В схеме (см. рисунок) заряд конденсатора $C$ известной емкости равен $Q_{0}$.  Ключ замкнули. Зависимость от времени заряда $Q_{1}$ на конденсаторе $C_{1}$ неизвестной емкости изображена на графиках, представленных ниже.
Найдите емкость конденсатора $C_{1}$, сопротивления резисторов $R_{1}$ и $R_{2}$. Считайте время $\tau$, указанное на графиках, известным.
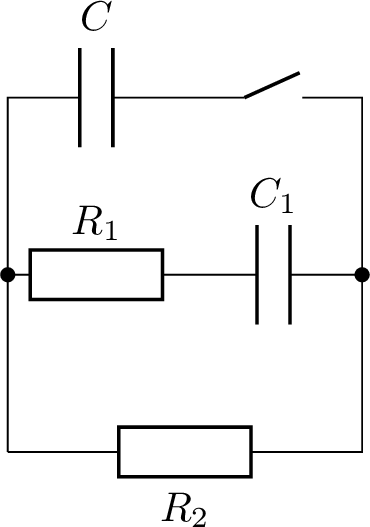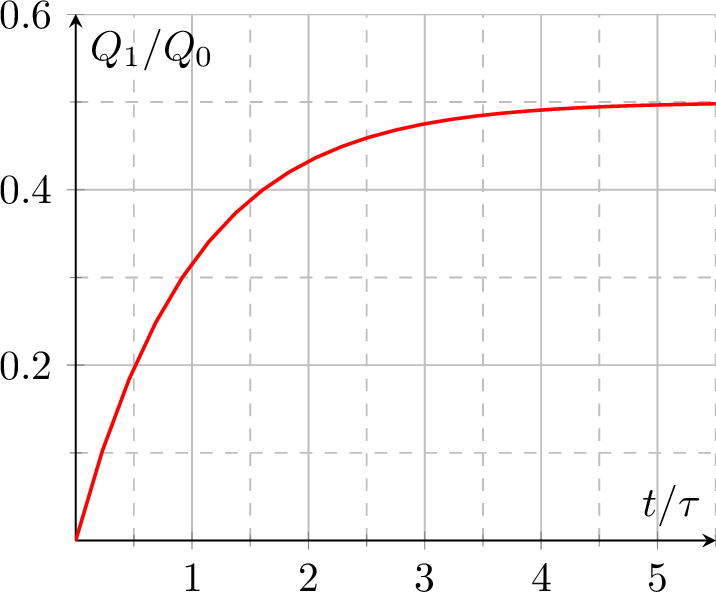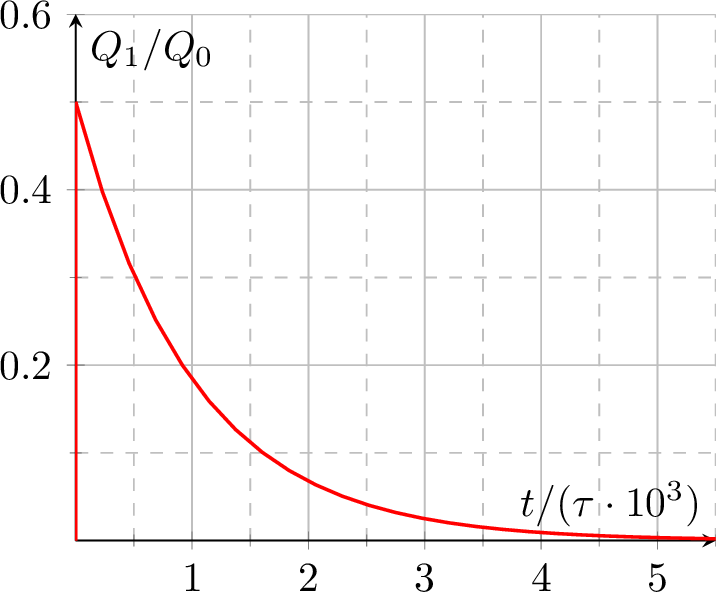
Решение: Как видно из графиков, через время порядка $5 \tau$ после замыкания ключа заряд распределяется примерно поровну между конденсаторами, и это состояние сохраняется в течение времени порядка $100 \tau$. Следовательно,$$C_{1}=C, \quad R_{2} \gg R_{1}.$$То есть, рассматривая процессы при $t \sim \tau$, можно пренебречь сопротивлением $R_{2}$. Из первого графика видно, что при $t<\tau$ заряд на конденсаторе $C_{1}$ линейно возрастает со временем:$$I_{1}=\frac{\Delta Q_{1}}{\Delta t}=\frac{Q_{0}}{2 \tau} .$$С другой стороны:$$I_{1}=\frac{U}{R_{1}}=\frac{Q_{0}}{C R_{1}},$$откуда$$R_{1}=\frac{2 \tau}{C} .$$В дальнейшем конденсаторы $C$ и $C_{1}$ разряжаются через резистор $R_{2}$. Из второго графика видно, что при $t \sim 100 \tau$ заряд на конденсаторе $C_{1}$ линейно уменьшается со временем:$$I_{2}=\frac{\Delta Q_{1}}{\Delta t}=-\frac{Q_{0}}{2000 \tau}.$$С другой стороны, ток через резистор $R_{2}$ вдвое больше $I_{2}$, так как разряжаются оба конденсатора:$$2 I_{2}=\frac{U}{R_{2}}=-\frac{Q_{0}}{2 C R_{2}},$$откуда$$R_{2}=\frac{500 \tau}{2 C}.$$
Ответ: $$C_{1}=C.$$$$R_{1}=\frac{2 \tau}{C}.$$$$R_{2}=\frac{500 \tau}{2 C}.$$
Темы:
T, Электричество, RC-цепи, Всероссийские, Электрические цепи, Обработка графика